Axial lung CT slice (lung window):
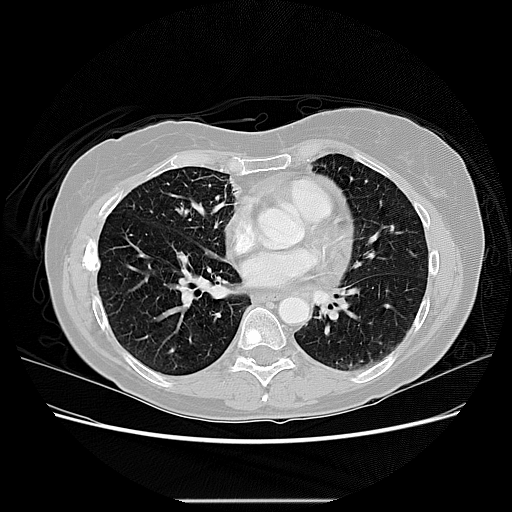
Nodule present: no